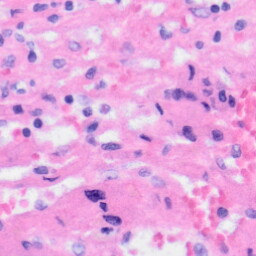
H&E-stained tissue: Liver